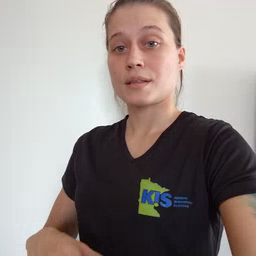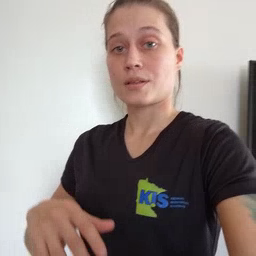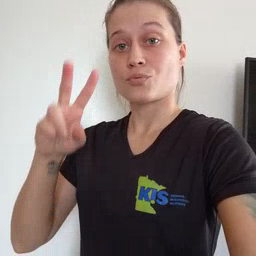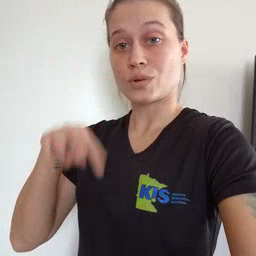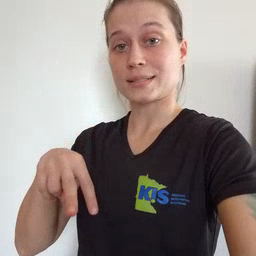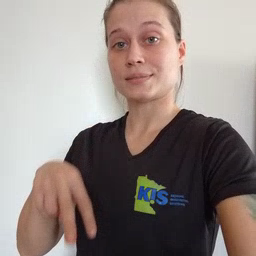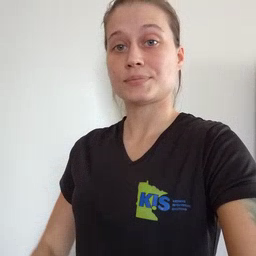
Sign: read